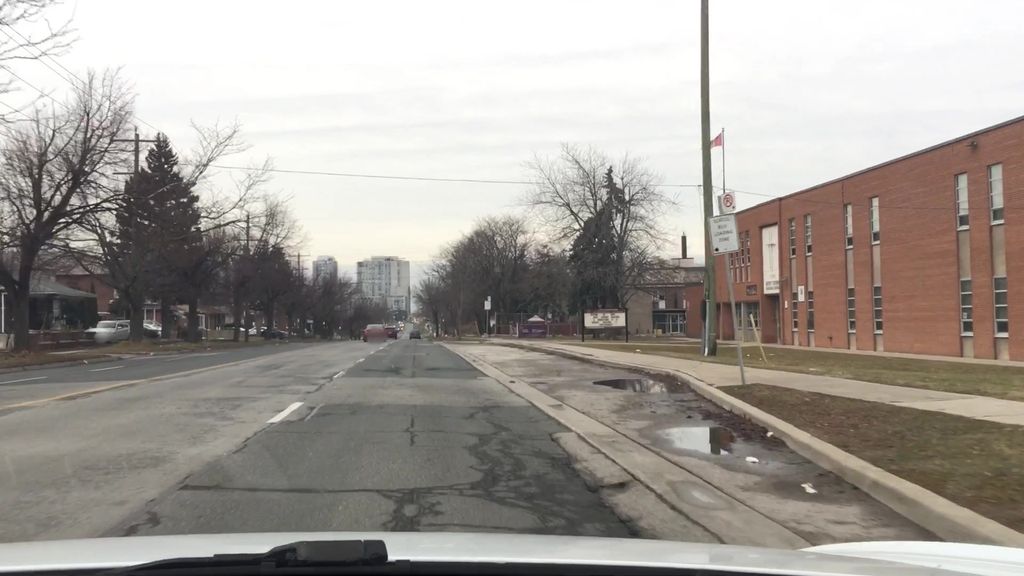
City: toronto